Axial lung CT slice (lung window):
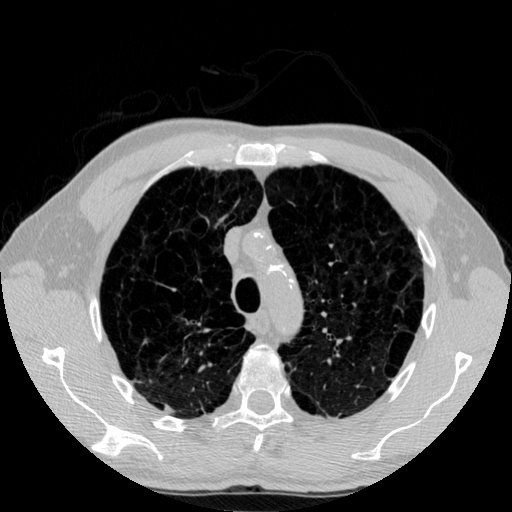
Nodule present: no